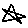
Label: star